Interaction volume radius: 5 \u00c5
Interaction volume height: 15 \u00c5
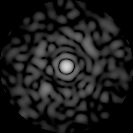
Disorder parameter: 0.8059